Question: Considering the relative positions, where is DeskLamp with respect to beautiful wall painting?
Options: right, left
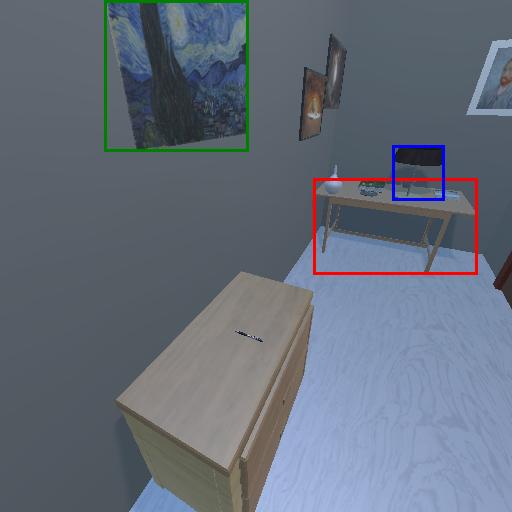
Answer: right